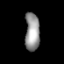
Tissue: prostate
Cell type: T cells
Senescence score: 0.2934
Nuclear area (px): 546
Mean DAPI intensity: 149.441